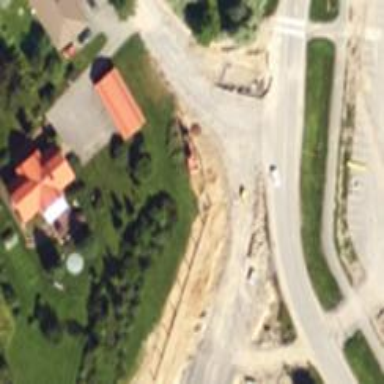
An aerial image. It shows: Secondary road with asphalt surface leading to roundabout.